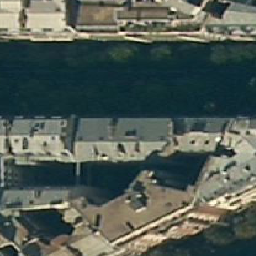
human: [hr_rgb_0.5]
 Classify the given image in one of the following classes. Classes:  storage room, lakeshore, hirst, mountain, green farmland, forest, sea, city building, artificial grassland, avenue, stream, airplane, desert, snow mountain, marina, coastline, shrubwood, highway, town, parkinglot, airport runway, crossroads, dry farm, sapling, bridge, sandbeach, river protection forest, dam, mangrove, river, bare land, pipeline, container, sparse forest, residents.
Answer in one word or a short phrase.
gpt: city building